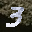
Label: 3